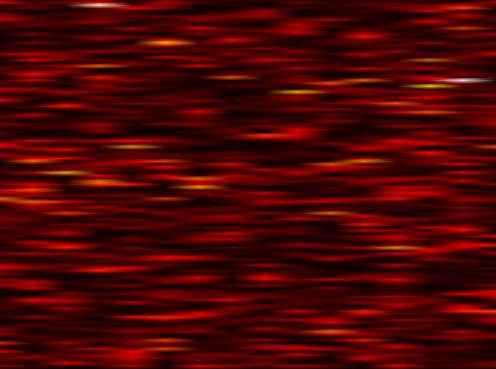
Label: UFMC